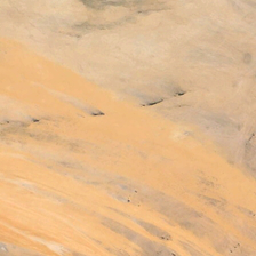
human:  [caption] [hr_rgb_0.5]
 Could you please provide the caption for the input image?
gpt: There are some bright orange lines and some short black lines in the desert.

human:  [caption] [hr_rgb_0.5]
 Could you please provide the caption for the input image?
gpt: Some bright orange lines in the desert with some black lines.

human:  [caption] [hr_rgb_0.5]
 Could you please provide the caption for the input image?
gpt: a gully divids the desert into two parts which are different in colors .

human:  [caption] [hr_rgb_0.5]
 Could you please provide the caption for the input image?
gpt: brighter sand is shedded on this darker desert .

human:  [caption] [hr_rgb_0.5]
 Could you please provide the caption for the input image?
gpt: There are some bright orange lines in the desert with some short black lines.